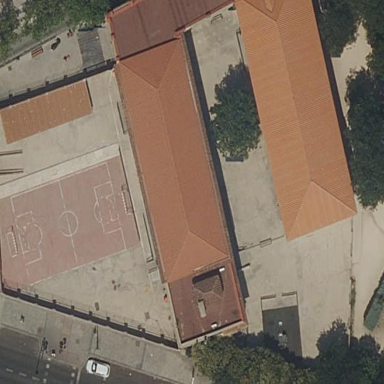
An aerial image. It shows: School building.